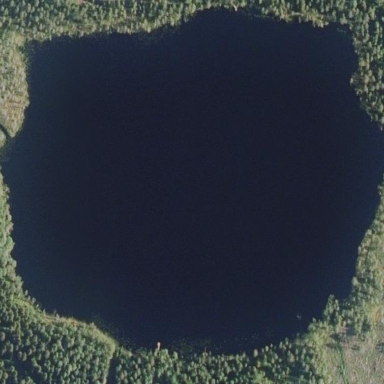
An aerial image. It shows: Pond with natural water.